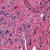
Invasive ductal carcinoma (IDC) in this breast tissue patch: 0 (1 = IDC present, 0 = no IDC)